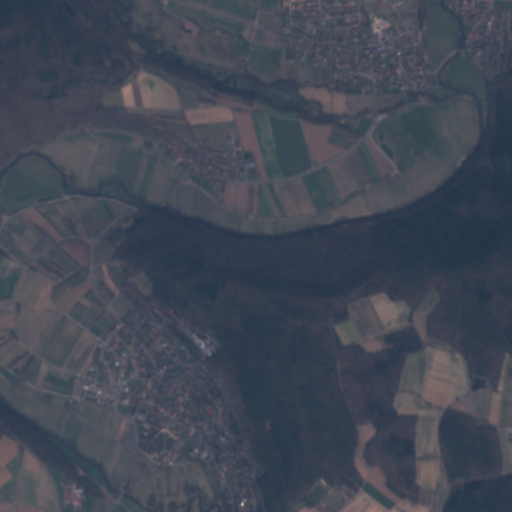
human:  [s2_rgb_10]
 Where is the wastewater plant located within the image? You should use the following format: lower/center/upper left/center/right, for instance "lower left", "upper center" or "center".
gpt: The wastewater plant is located in the lower right of the image.
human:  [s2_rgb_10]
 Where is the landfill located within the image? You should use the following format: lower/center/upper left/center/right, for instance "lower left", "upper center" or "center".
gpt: There is no landfill in the image.